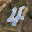
Label: 4